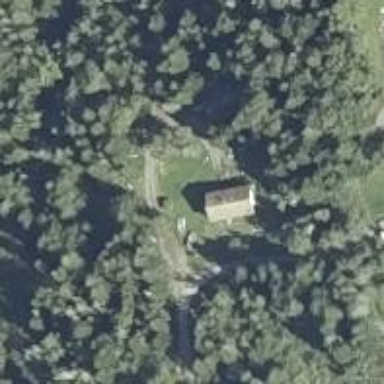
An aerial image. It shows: Detached building.